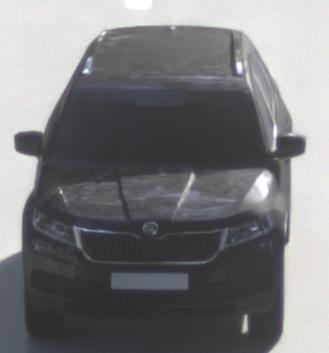
Make: Skoda
Model: Kodiaq 1.4 TSI
Detailed model: Kodiaq
Model produced from: 2017/03
Model produced until: 2018/05
Doors: 5
Color: black
Road condition: wet road
Daytime: morning or afternoon
Contrast: low contrast